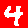
Digit: 4